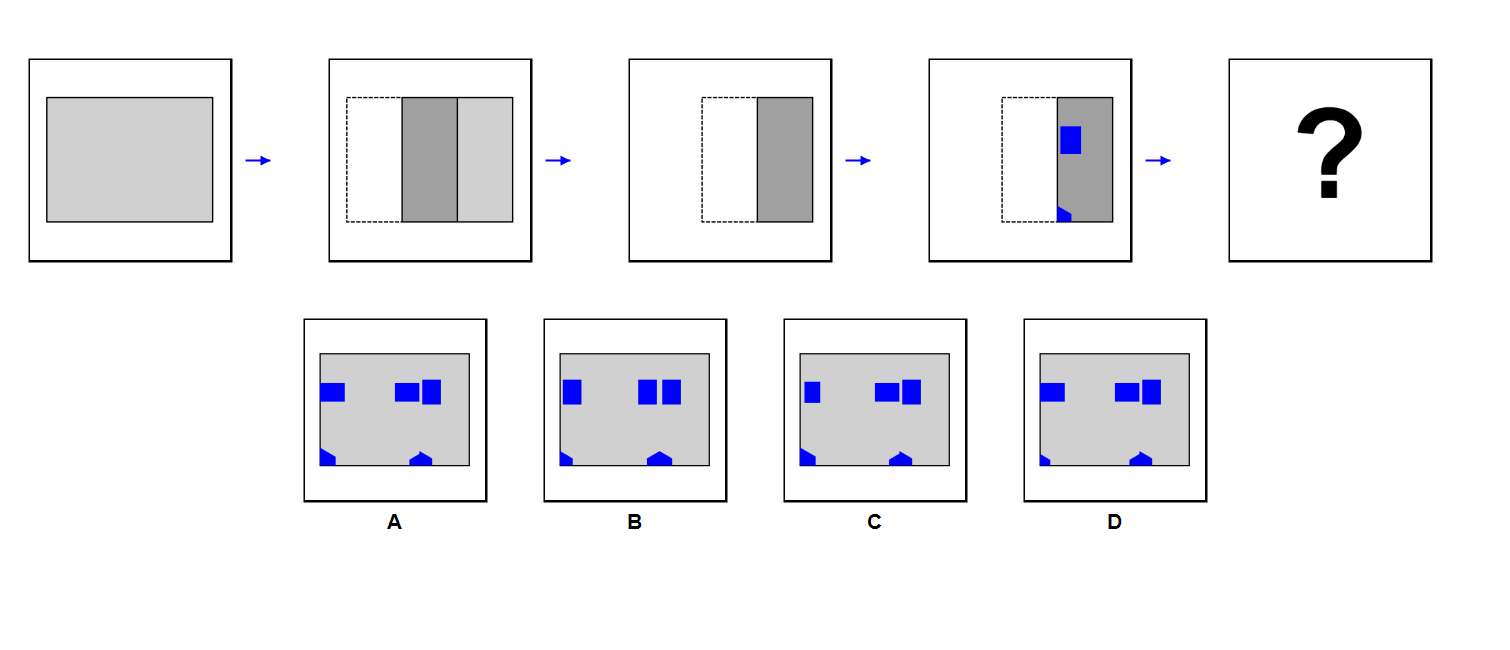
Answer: B